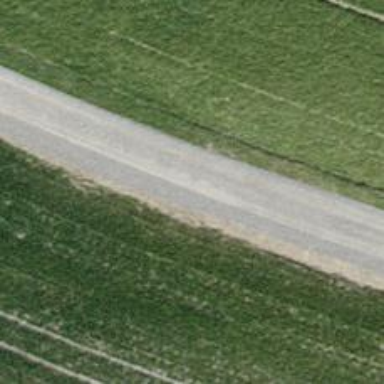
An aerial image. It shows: Pebblestone track with grade2 tracktype.